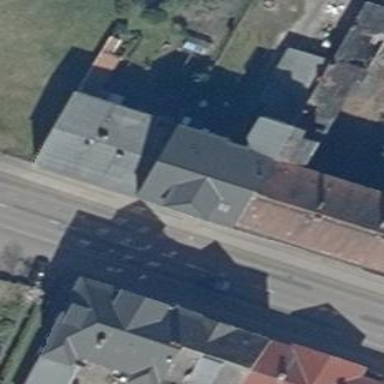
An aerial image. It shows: Gabled roof adorns the apartments building.